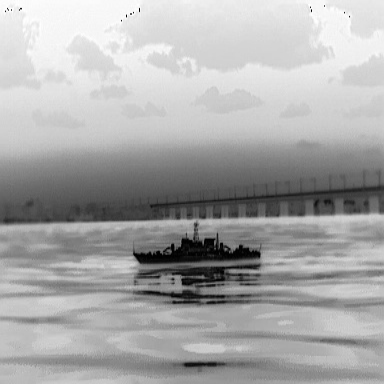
There is a warship in the infrared image.